【题型】解答题　【知识点】立体几何　【难度】medium
（2025·上海奉贤·二模）将一块边长为10cm的正方形铁片制作一个正四棱锥的容器罩。同学们设计了甲、乙、丙三个不同的方案，各自裁下阴影部分，用余下的制作成正四棱锥容器罩，形如最右边的图。甲和丙是去制作有盖的容器罩，乙是去制作无盖的容器罩。假设加工过程中铁片损失忽略不计。设甲、乙、丙中白色的四个等腰三角形的底边分别是$x$、$m$、$n$。

(1)请你选择其中的某一个方案，而且只需选一个方案（选择超过一个方案的，按第一个方案处理）。你选择的方案是$\underline{\quad\quad}$，求解以下2个问题：

$^{\textcircled{1}}$求出所选方案相对应的棱锥的侧面积$S(x)$、$S(m)$、$S(n)$；

$^{\textcircled{2}}$求出所选方案相对应棱锥的体积$V(x)$、$V(m)$、$V(n)$的最大值。

(2)假设三个方案中相应的体积最大值分别记作$V(x)_{\max}$、$V(m)_{\max}$、$V(n)_{\max}$，请直接写出三者的大小关系。（不写判断理由与过程）
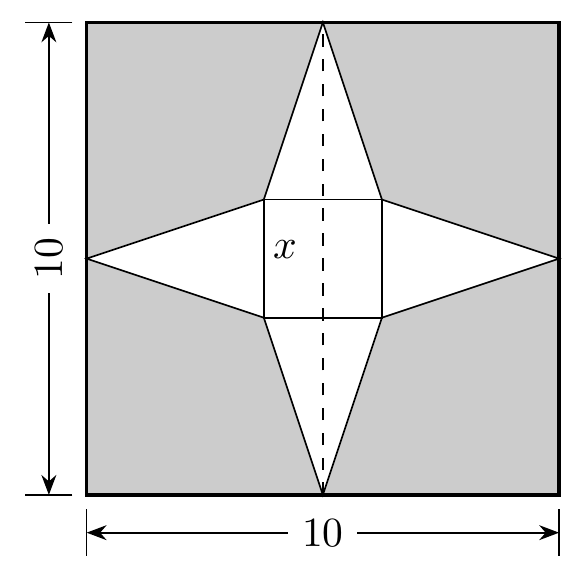
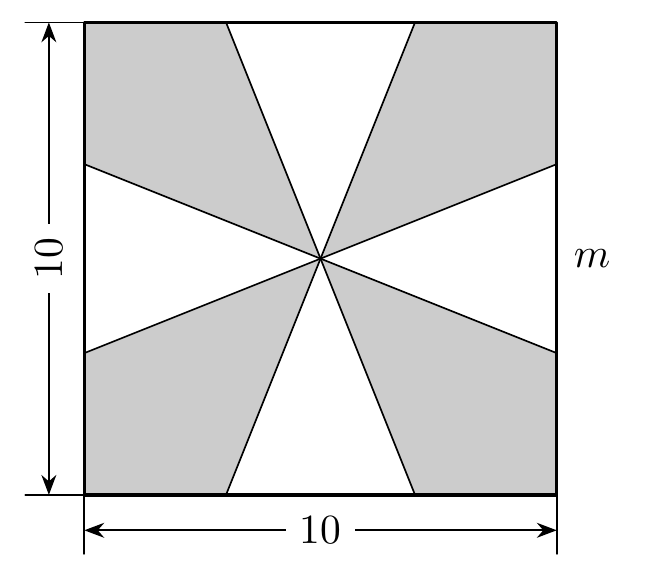
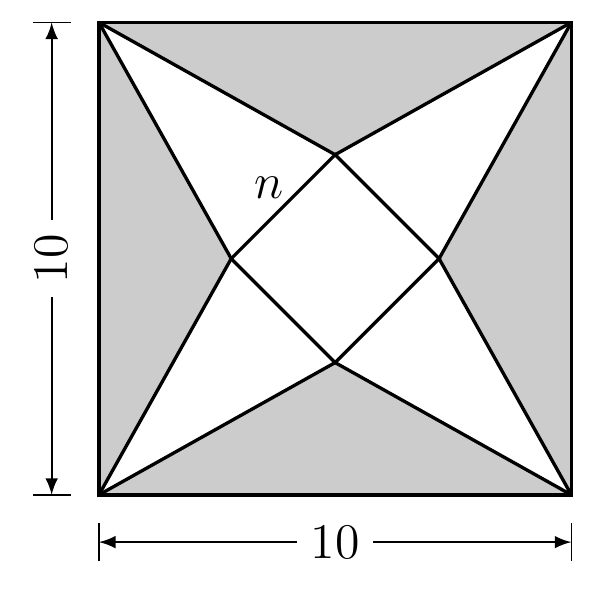
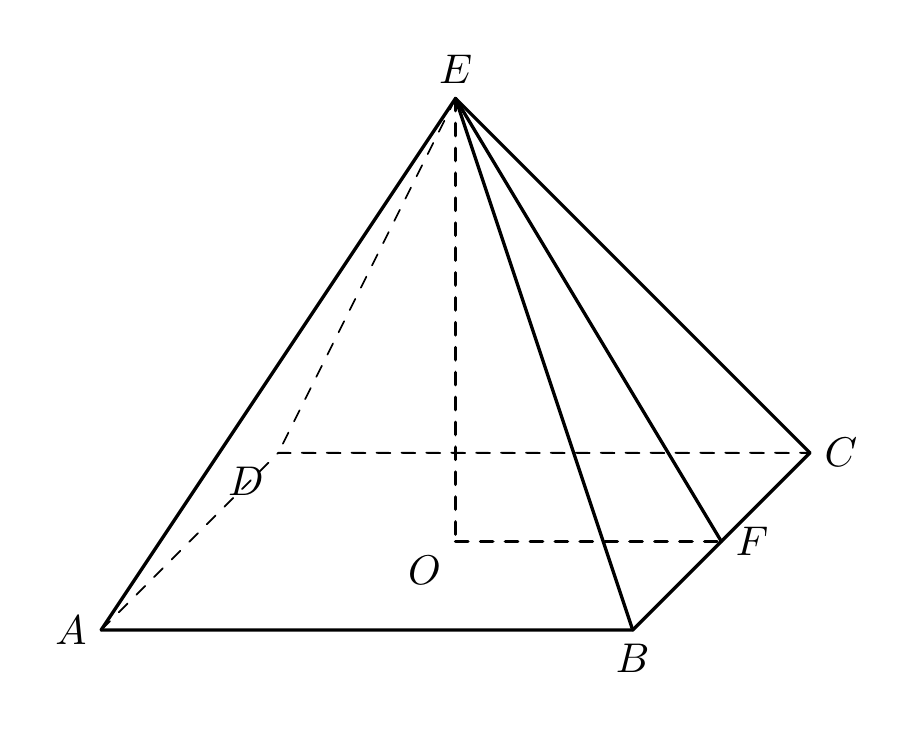
【解答】
【详解】（1）选择甲方案：$^{\textcircled{1}}$ $S(x) = \dfrac{1}{2}x \cdot \left(5 - \dfrac{x}{2}\right) \cdot 4 = 10x - x^2 \ (0 < x < 5)$；

$^{\textcircled{2}}$ 该正四棱锥的高 $h(x) = \sqrt{\left(5 - \dfrac{x}{2}\right)^2 - \left(\dfrac{x}{2}\right)^2} = \sqrt{25 - 5x} \ (0 < x < 5)$，

$\therefore V(x) = \dfrac{1}{3}x^2 \cdot h(x) = \dfrac{1}{3}x^2\sqrt{25 - 5x} = \dfrac{1}{3}\sqrt{25x^4 - 5x^5} \ (0 < x < 5)$，

设 $g(x) = 25x^4 - 5x^5 \ (0 < x < 5)$，

则 $g'(x) = 100x^3 - 25x^4 = 25x^3(4 - x) \ (0 < x < 5)$，

当 $0 < x < 4$ 时，$g'(x) > 0$；当 $4 < x < 5$ 时，$g'(x) < 0$。

$\therefore$ 函数 $y = g(x)$ 在区间 $(0,4)$ 上严格增，在区间 $(4,5)$ 上严格减，

$\therefore$ 当 $x = 4$ 时，$V(x)_{\max} = \dfrac{16\sqrt{5}}{3}$。

选择乙方案：$^{\textcircled{1}}$ $S(m) = \dfrac{1}{2}m \cdot 5 \cdot 4 = 10m \ (0 < m < 10)$；

$^{\textcircled{2}}$ 该正四棱锥的高 $h(m) = \sqrt{5^2 - \left(\dfrac{m}{2}\right)^2} = \sqrt{25 - \dfrac{m^2}{4}} \ (0 < m < 10)$，

$\therefore V(m) = \dfrac{1}{3}m^2 \cdot h(m) = \dfrac{1}{3}m^2\sqrt{5^2 - \left(\dfrac{m}{2}\right)^2} = \dfrac{1}{6}\sqrt{100m^4 - m^6} \ (0 < m < 10)$，

设 $g(m) = 100m^4 - m^6 \ (0 < m < 10)$，

则 $g'(m) = 400m^3 - 6m^5 = 2m^3(200 - 3m^2) \ (0 < m < 10)$，

当 $0 < m < \dfrac{10\sqrt{6}}{3}$ 时，$g'(m) > 0$；当 $\dfrac{10\sqrt{6}}{3} < m < 10$ 时，$g'(m) < 0$。

$\therefore$ 函数 $y = g(m)$ 在区间 $\left(0,\dfrac{10}{3}\sqrt{6}\right)$ 上严格增，在区间 $\left(\dfrac{10}{3}\sqrt{6},10\right)$ 上严格减，

$\therefore$ 当 $m = \dfrac{10\sqrt{6}}{3}$ 时，$V(m)_{\max} = \dfrac{1000\sqrt{3}}{27}$。

选择丙方案：$^{\textcircled{1}}$ $S(n) = \dfrac{1}{2}n\left(5\sqrt{2} - \dfrac{n}{2}\right) = -n^2 + 10\sqrt{2} \ (0 < n < 5\sqrt{2})$，

$^{\textcircled{2}}$ 该正四棱锥的高 $h(n) = \sqrt{\left(5\sqrt{2} - \dfrac{n}{2}\right)^2 - \left(\dfrac{1}{2}n\right)^2} = \sqrt{50 - 5\sqrt{2}n} \ (0 < n < 5\sqrt{2})$，

$V(n) = \dfrac{1}{3}n^2\sqrt{50 - 5\sqrt{2}n} = \dfrac{1}{3}\sqrt{50n^4 - 5\sqrt{2}n^5} \ (0 < n < 5\sqrt{2})$，

令 $f(n) = 50n^4 - 5\sqrt{2}n^5$，则 $f'(n) = 200n^3 - 25\sqrt{2}n^4 = 25\sqrt{2}n^3(4\sqrt{2} - n)$，

当 $0 < n < 4\sqrt{2}$ 时，$f'(n) > 0$；当 $4\sqrt{2} < n < 5\sqrt{2}$ 时，$f'(n) < 0$。

所以函数 $y = f(n)$ 在区间 $(0,4\sqrt{2})$ 上严格增，在区间 $(4\sqrt{2},5\sqrt{2})$ 上严格减，

所以当 $n = 4\sqrt{2}$ 时，$V(n)_{\max} = \dfrac{32\sqrt{10}}{3}$。

（2）甲乙丙中总面积一样，由于乙的方案是不需要盖，所以相应的侧面积多了，因此凭直觉猜想乙的体积最大，可以猜想：$V(m)_{\max} > V(n)_{\max} > V(x)_{\max}$。